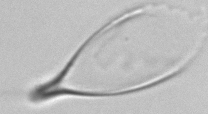
Label: Favella